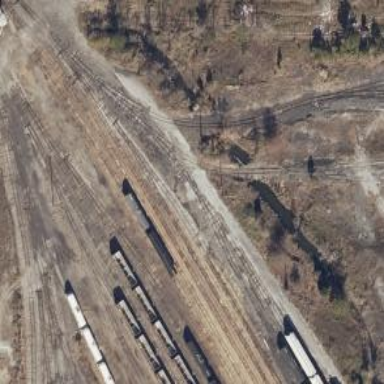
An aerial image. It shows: Disused railway spur.